Question: I have the next issue on my app made in sap web ide with sapui5 app template.
I want to show some values, the values are retrieved by a search field, everything works fine, but the issue I have is that the searched values what are shown are the same in all entries.
Here is the data shown in the app:

On the left side, the values must be different, so I don't know why it is not working. Here are my code.
'''
<mvc:View xmlns:html="http://www.w3.org/1999/xhtml" xmlns:mvc="sap.ui.core.mvc" xmlns:core="sap.ui.core" xmlns:l="sap.ui.layout"
xmlns:f="sap.ui.layout.form" xmlns="sap.m" xmlns:sap.comp.variants="sap.ui.comp.variants" controllerName="com.my.controller.List">
<App>
<pages>
<Page title="{i18n>title}">
<content>
<List items="{path:'/PTOS_INSPSet'}" id="puntosList" growing="true" growingThreshold="10" growingScrollToLoad="false"
mode="SingleSelectMaster" selectionChange="onItemSelected">
<headerToolbar>
<Toolbar>
<Title text="{i18n>puntosListTitle}"/>
<ToolbarSpacer/>
<SearchField width="50%" search="onFilter"/>
</Toolbar>
</headerToolbar>
<items>
<ObjectListItem title="{Userc1}" >
<firstStatus>
<ObjectStatus text="{IEbeln}"/>
</firstStatus>
</ObjectListItem>
</items>
</List>
</content>
</Page>
</pages>
</App>
'''
This in on the view.
And this is my controller for the search button.
'''
onFilter: function(oEvent) {
var aFilter = [],
sQuery = oEvent.getParameter("query");
if (sQuery && sQuery.length > 0) {
aFilter.push(new Filter("IEbeln", FilterOperator.Contains , sQuery));
}
var oList = this.getView().byId("puntosList");
var oBinding = oList.getBinding("items");
oBinding.filter(aFilter);
}
'''
All of this is retrieved from a private odata service declared on my manifest.
I checked on my back end service, and i set two parameters as keys instead of one and that fixed my issue.
Thanks for your help.
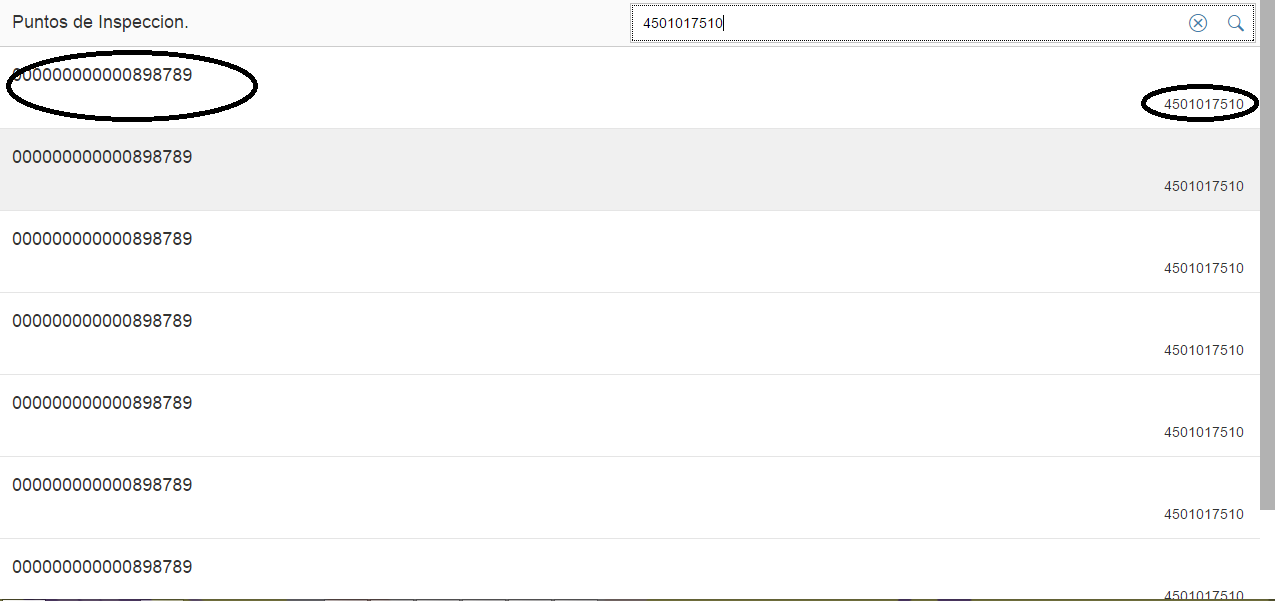
Answer: You code does not seem to have any problem(works with the Northwind service). It can be because of your private odata service. Check the response in the OData after applying the filter. You may also increase the number of keys in the OData entity set. Also check SAPUI5 Diagnostics(Ctrl+Alt+Shift+S) & check the Control Tree for correct bindings applied on all the ObjectListItems.
Edit: Based on you comment, this problem was solved by adding another key.